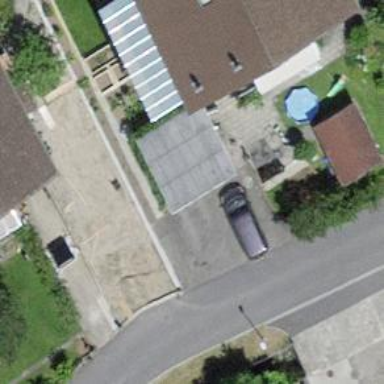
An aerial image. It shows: Garage.